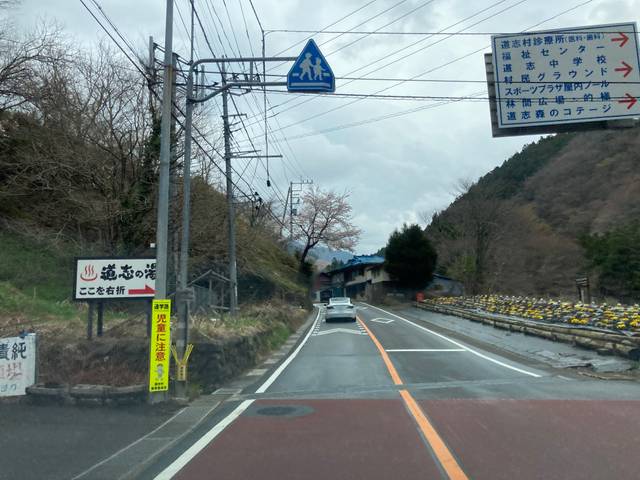
Region: Japan
Coordinates: 35.522, 139.023